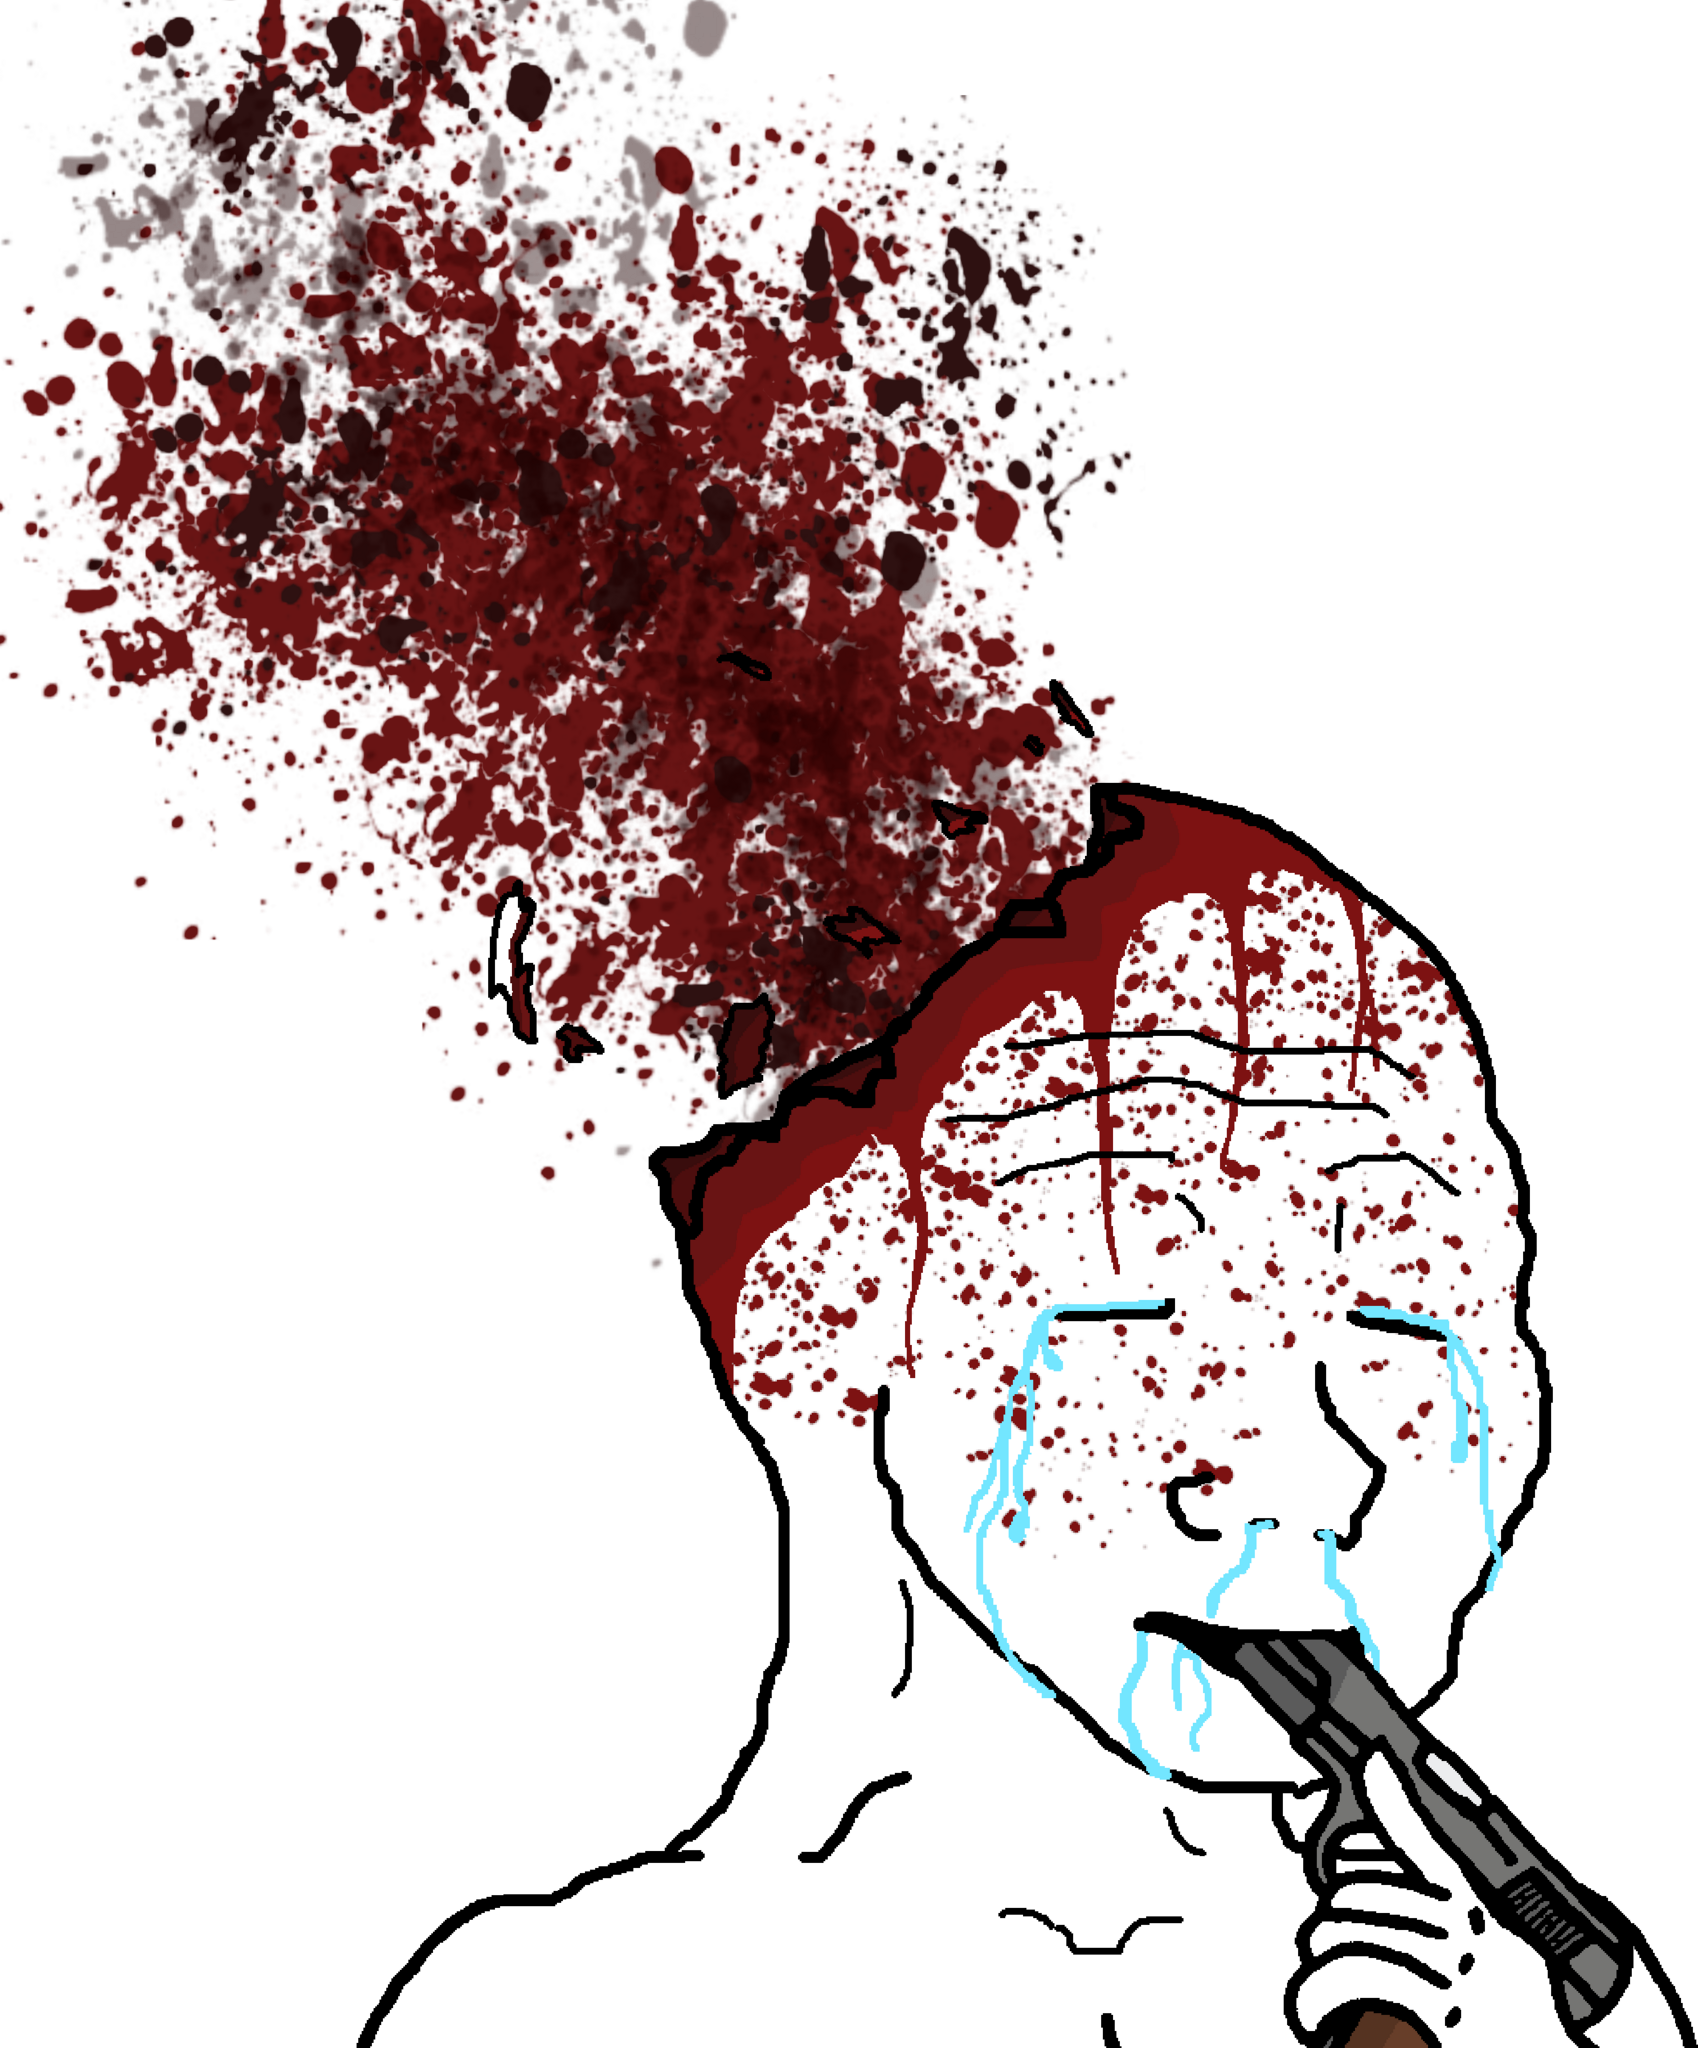
Label: 5_Doomer